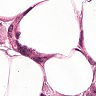
Metastatic tissue present: yes